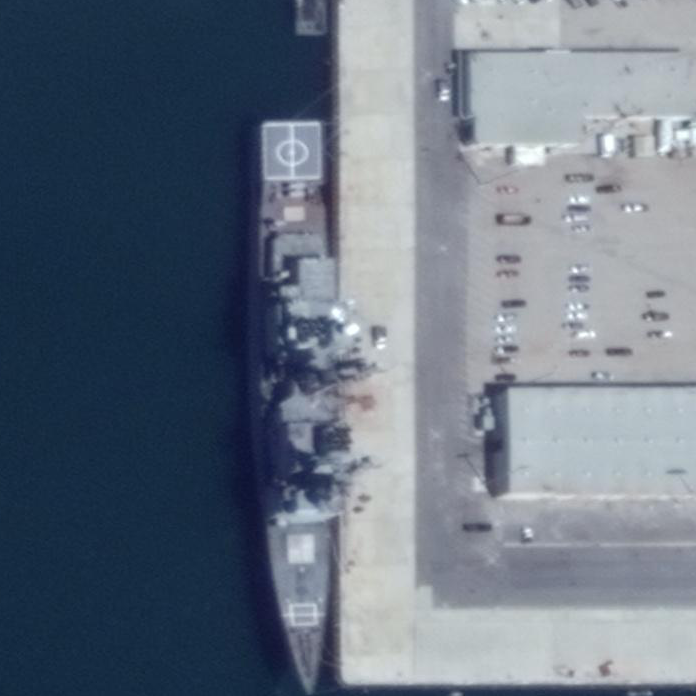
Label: Ticonderoga-class_cruiser